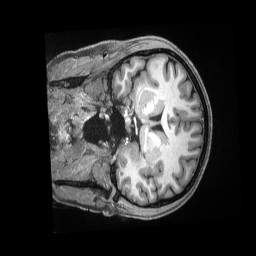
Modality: T1w
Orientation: coronal
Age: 30
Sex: female
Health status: ill
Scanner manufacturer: siemens
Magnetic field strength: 3 T
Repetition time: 2.5 s
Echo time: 0.00181 s